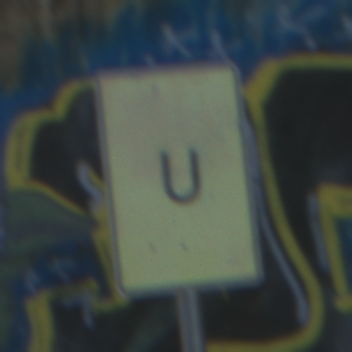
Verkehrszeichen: AnkuendigungOderFortsetzungUmleitungOhnePfeilsymbol
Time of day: Midday
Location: Outdoor (Urban)
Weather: Clear
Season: NotSpecified
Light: Natural